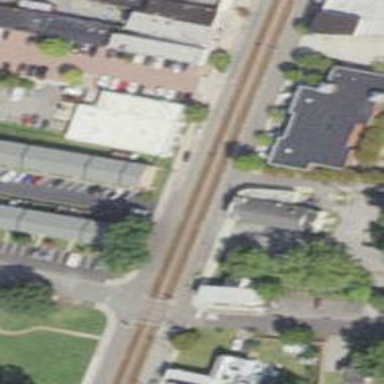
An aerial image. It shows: Railway crossing.